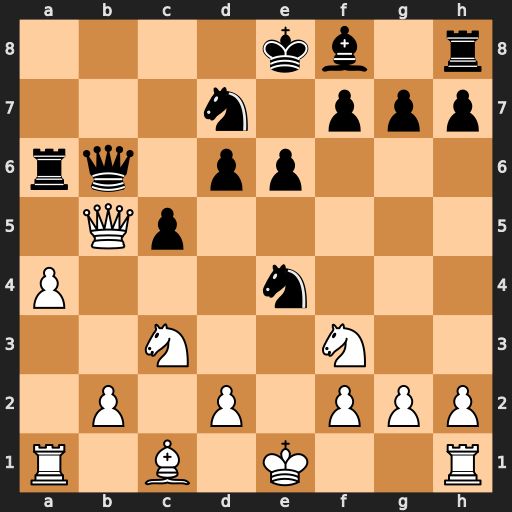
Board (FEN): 4kb1r/3n1ppp/rq1pp3/1Qp5/P3n3/2N2N2/1P1P1PPP/R1B1K2R
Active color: w
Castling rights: KQk
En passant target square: -
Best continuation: Qxb6 Nxb6 Nxe4 Rxa4 Rxa4